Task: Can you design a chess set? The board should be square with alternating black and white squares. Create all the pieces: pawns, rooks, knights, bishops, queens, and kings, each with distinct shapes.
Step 870:
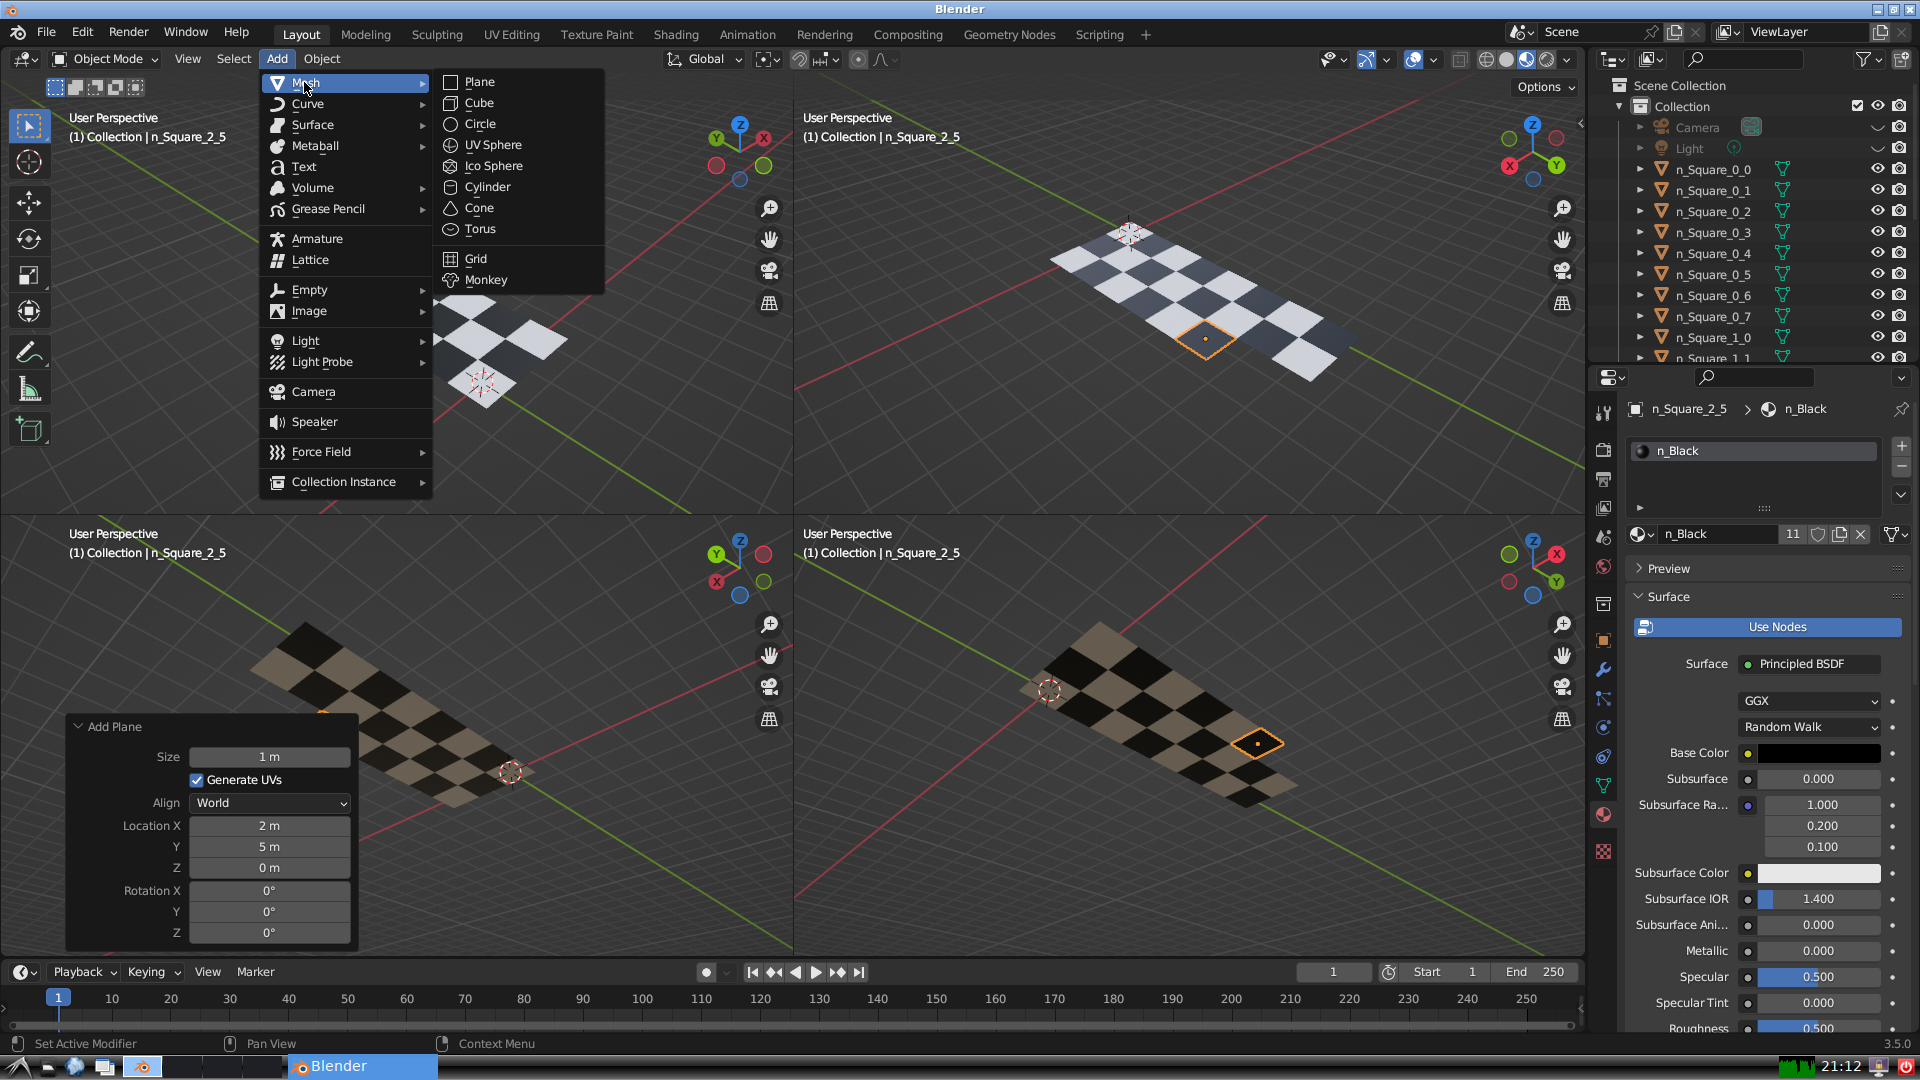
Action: {"mouse_move": [499, 79]}